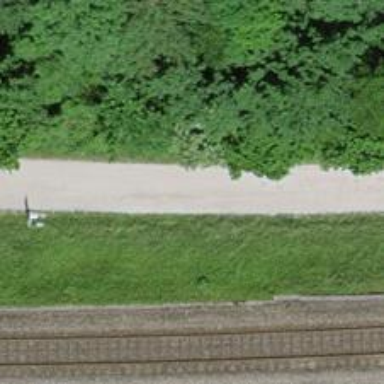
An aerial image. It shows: Well-maintained track road of grade 1.